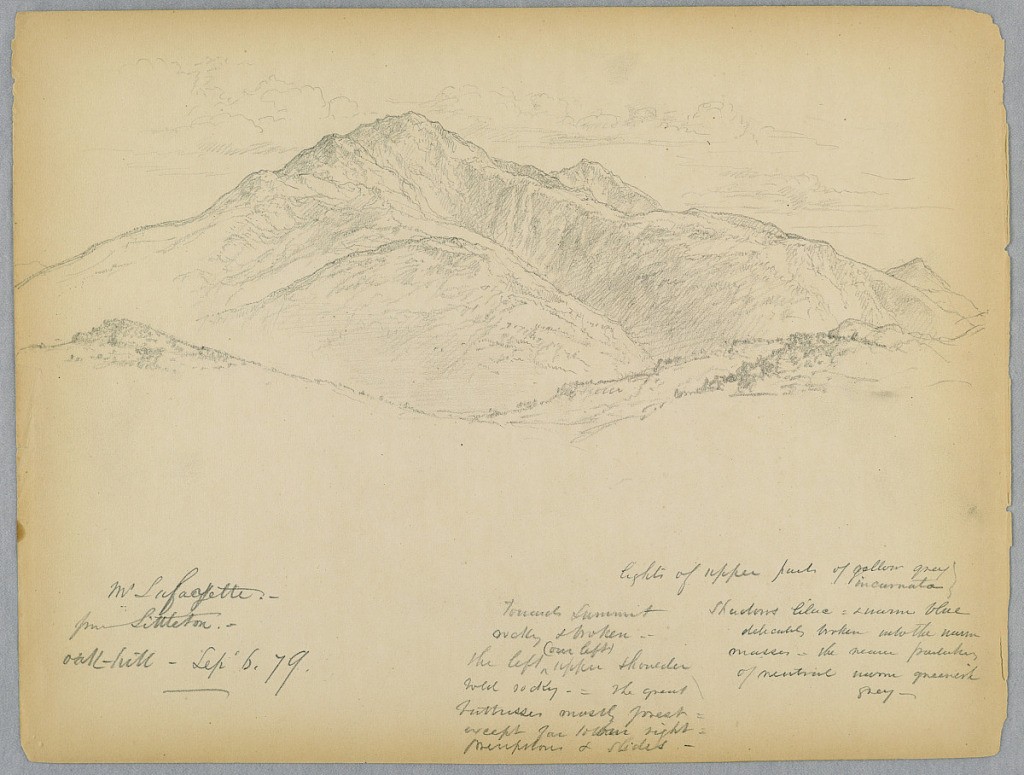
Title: Mt. Lafayette from Oak Hill, Littleton, New Hampshire
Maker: Daniel Huntington, American, 1816–1906
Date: September 6, 1879
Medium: Graphite on paper
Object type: Drawing
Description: Mount Lafayette, center, with its ridges and ravines, shaded. Mountain beyond, at right; ridges below.  Verso: Moose Hillock, dated Sept. 5, 1879, with color notes below.